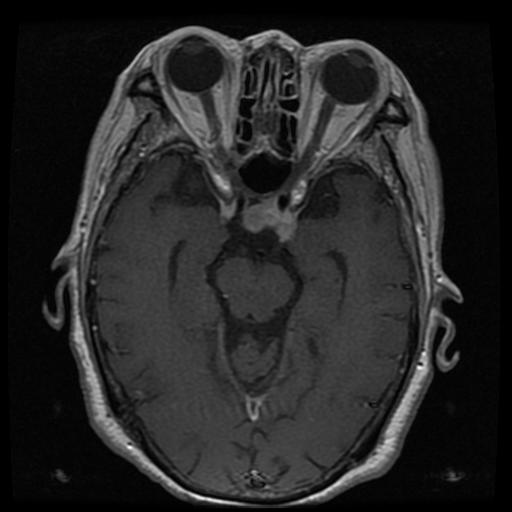
Label: pituitary